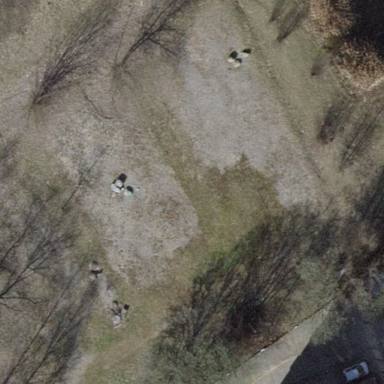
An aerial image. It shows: Brownfield site.